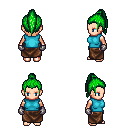
a pixel art fantasy rpg character, female body template, human, light skin, teal sleeveless shirt, robe skirt, green long topknot hairstyle, metal gloves, four views (front, back, left, right), 2x2 character sprite sheet, small pixel art, hard edges, no anti-aliasing